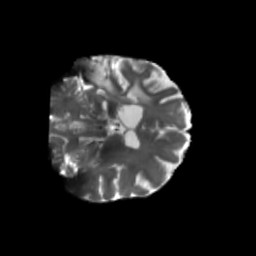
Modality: T2w
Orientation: coronal
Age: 68
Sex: female
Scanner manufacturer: siemens
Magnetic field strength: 3 T
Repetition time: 5.25 s
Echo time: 0.08 s